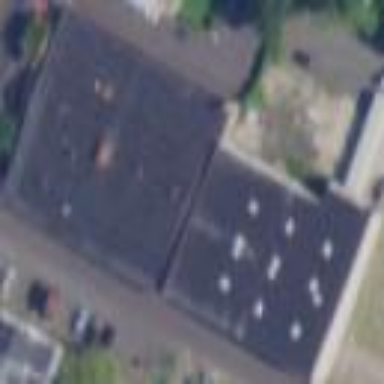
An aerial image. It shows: Warehouse building.